Question: I have Python 2.7, and I have <URL> installed.
I downloaded the latest version of <URL>.
For the life of me, I do not understand how to install it.
From the <URL>, it states:
> If you already have Python installed, the easiest way to install Numpy
and Scipy is to download and install the binary distribution from
<URL>.
I have followed the above directions and <URL>.

How do I finish getting scipy installed?
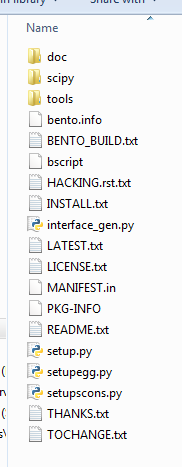
Answer: try downloading the windows binary ...
<URL>